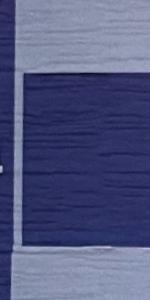
Label: Empty